Question: I am trying to display a Grid with alternating color each other row. The best would be alternating template all together to be able to change the whole row.
To make sure there is no misunderstanding when i mean grid i mean grid, not datagrid, not gridview, grid as in '<Grid></Grid>'
Right now the only viable solution i have found was to make a grid with the appropriate amount of rows i want and in each rows i put another grid with 1 row and the 3 columns i need and copy pasted for each row by changing the back color. As you can see this is not very clean solution.
So i have looked around and found that the listbox can have the alternate count and on a simple trigger it can change everything and that was perfect until i noticed the highlight CANNOT be disabled. You can change the highlight brush but it override an alternate color so both cannot be used at the same time. Before you asked yes i did use the transparent bush and transparent is NOT really transparent, All it does is that it shows the color underneath the ListBox control which was the beige color of the canvas underneath and the item itself disappear.
Anyone know a way to apply a template of alternating row on a grid. Putting a simple style on the 'RowDefinition' would be easy but since you can't really tell the type of element you put in a grid i doubt there is something that can be done as easy as that.
EDIT:
here my latest change. a little bit "cleaner"
i created 2 style for item control for each color theme like
'''
<Style x:Key="PropertyGrid" TargetType="ItemsControl">
<Setter Property="ItemsPanel">
<Setter.Value>
<ItemsPanelTemplate>
<Grid Background="White">
<Grid.ColumnDefinitions>
<ColumnDefinition Width="300"/>
<ColumnDefinition Width="2"/>
<ColumnDefinition Width="*" />
</Grid.ColumnDefinitions>
<Grid.RowDefinitions>
<RowDefinition Height="40"/>
</Grid.RowDefinitions>
</Grid>
</ItemsPanelTemplate>
</Setter.Value>
</Setter>
</Style>
<Style x:Key="AlternatePropertyGrid" TargetType="ItemsControl">
<Setter Property="ItemsPanel">
<Setter.Value>
<ItemsPanelTemplate>
<Grid Background="#FFEBEBEB">
<Grid.ColumnDefinitions>
<ColumnDefinition Width="300"/>
<ColumnDefinition Width="2"/>
<ColumnDefinition Width="*" />
</Grid.ColumnDefinitions>
<Grid.RowDefinitions>
<RowDefinition Height="40"/>
</Grid.RowDefinitions>
</Grid>
</ItemsPanelTemplate>
</Setter.Value>
</Setter>
</Style>
'''
Then i used a stack panel and listed each line
'''
<StackPanel>
<ItemsControl Style="{StaticResource PropertyGrid}">
<Label Content="Identifier" Style="{StaticResource PropertyNameLabel}"/>
<Label Content="{Binding ElementName=cboActions, Path=SelectedItem.UniqueIdentifier}" Style="{StaticResource PropertyValueLabel}"/>
<Rectangle Style="{StaticResource PropertyGridSplitter}"/>
</ItemsControl>
<ItemsControl Style="{StaticResource AlternatePropertyGrid}">
<Label Content="Source" Style="{StaticResource AlternatePropertyNameLabel}"/>
<Label Name="lblSource" Style="{StaticResource AlternatePropertyValueLabel}"/>
<Rectangle Style="{StaticResource AlternatePropertyGridSplitter}"/>
</ItemsControl>
<ItemsControl Style="{StaticResource PropertyGrid}">
<Label Content="Description" Style="{StaticResource PropertyNameLabel}"/>
<Label Name="lblActionDescription" Style="{StaticResource PropertyValueLabel}"/>
<Rectangle Style="{StaticResource PropertyGridSplitter}"/>
</ItemsControl>
</StackPanel>
'''
each item in their respective style they have the grid column preset so style determine the location in the grid of each object within the item control.
It works but still i feel like there is probably a more efficient way to do it. here's a screenshot of what it look like right now, might be more helpful for the visual people to know what i am trying to achieve here.

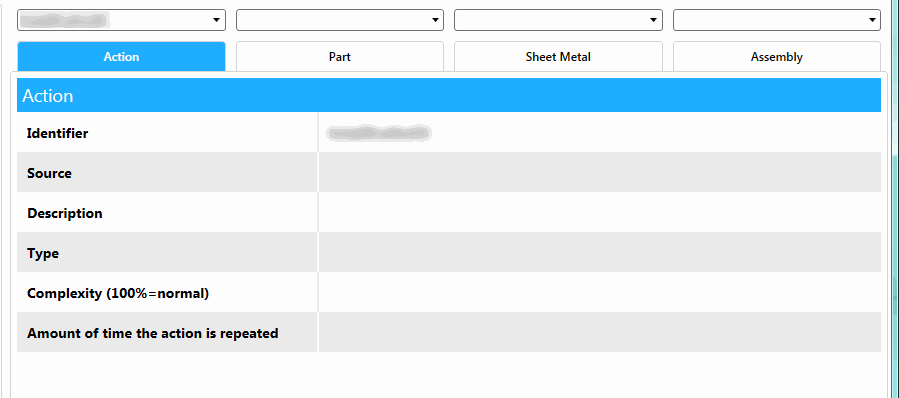
Answer: Repeating the code was fastest solution.